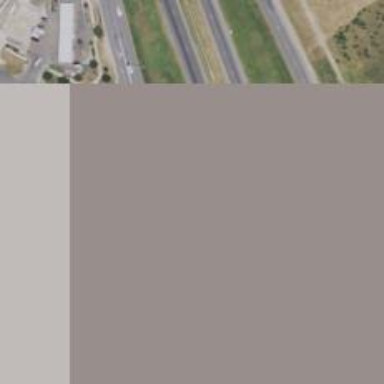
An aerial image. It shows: Secondary road with frontage road.